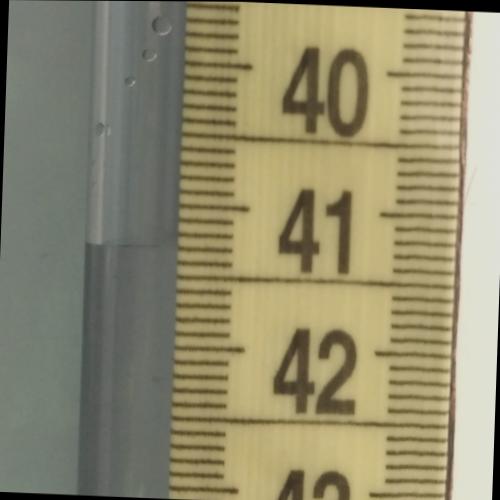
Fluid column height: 41.3 cm